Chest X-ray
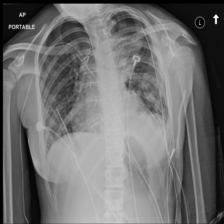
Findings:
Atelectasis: negative
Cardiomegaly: negative
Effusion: negative
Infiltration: positive
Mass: negative
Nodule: positive
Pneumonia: negative
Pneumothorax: positive
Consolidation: negative
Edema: negative
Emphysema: negative
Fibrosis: negative
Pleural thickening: negative
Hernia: negative